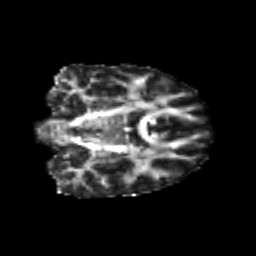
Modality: FA
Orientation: coronal
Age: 21
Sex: female
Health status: healthy
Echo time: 0.074 s